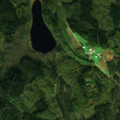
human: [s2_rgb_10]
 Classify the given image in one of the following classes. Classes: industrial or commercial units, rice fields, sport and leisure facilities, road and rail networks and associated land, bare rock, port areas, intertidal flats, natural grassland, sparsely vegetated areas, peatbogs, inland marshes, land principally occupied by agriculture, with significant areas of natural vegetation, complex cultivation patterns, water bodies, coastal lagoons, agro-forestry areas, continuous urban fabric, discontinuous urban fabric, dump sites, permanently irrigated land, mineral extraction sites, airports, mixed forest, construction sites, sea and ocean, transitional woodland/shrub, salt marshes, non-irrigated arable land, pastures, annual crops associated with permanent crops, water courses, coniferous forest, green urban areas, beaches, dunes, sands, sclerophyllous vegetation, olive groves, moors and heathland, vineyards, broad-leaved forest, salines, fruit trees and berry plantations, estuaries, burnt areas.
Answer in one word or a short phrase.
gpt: coniferous forest, mixed forest